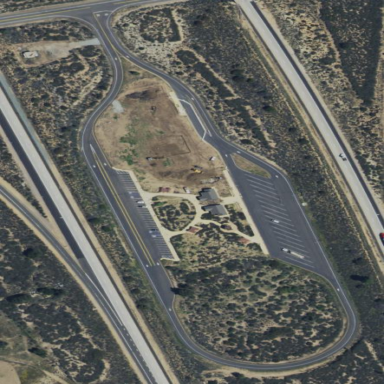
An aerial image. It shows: Rest area along the road with picnic tables.